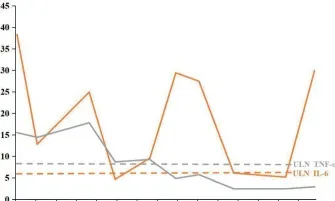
Autoimmune Reponse: IL-6, and ,TNF-alpha was used to monitor the autoimmune response induce by ICI: IL-6 fluctuated beyond the upper limit of normal (ULN) while TNF-alpha fell to normal gradually after glucocorticoid replacement therapy.
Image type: pathology (masson_trichrome)